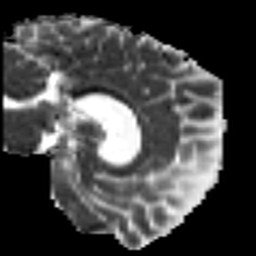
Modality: MD
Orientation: sagittal
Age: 40
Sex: male
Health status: ill
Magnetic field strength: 3 T
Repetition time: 8.4 s
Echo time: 0.0926 s